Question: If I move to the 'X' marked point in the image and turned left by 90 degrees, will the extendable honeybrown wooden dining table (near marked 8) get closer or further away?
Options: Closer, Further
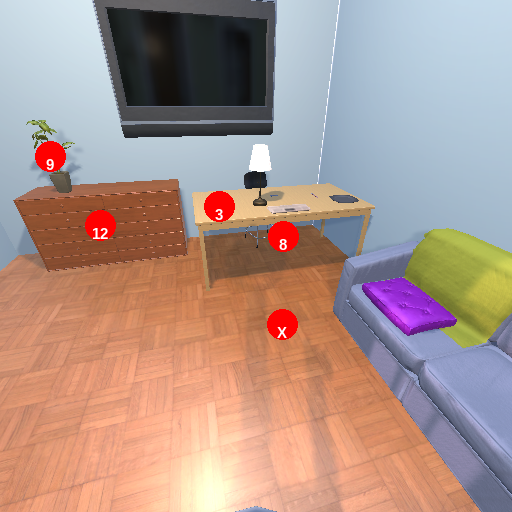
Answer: Closer